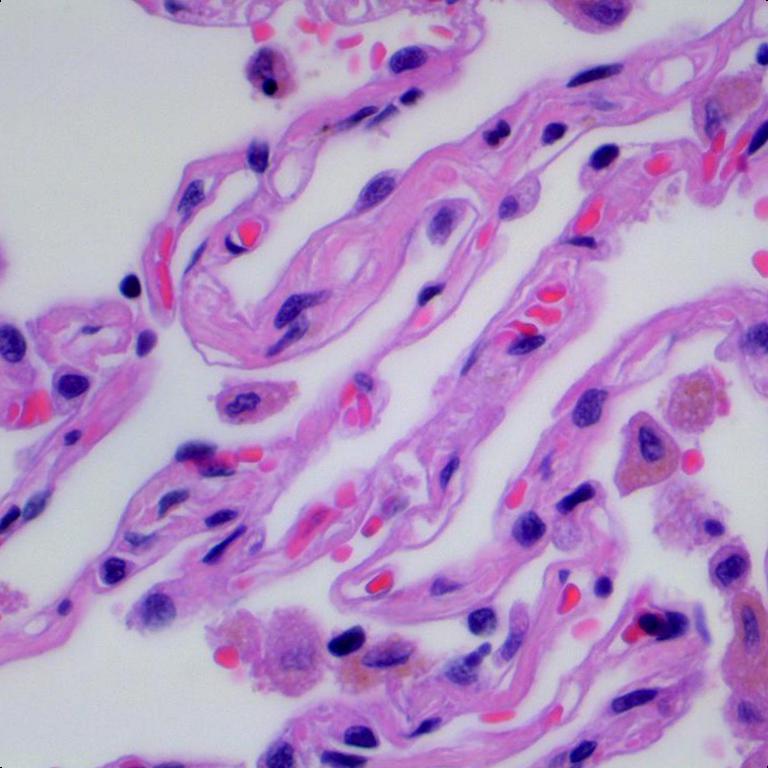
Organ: lung
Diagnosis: benign